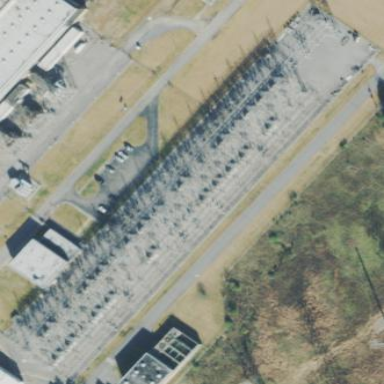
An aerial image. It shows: Power substation.